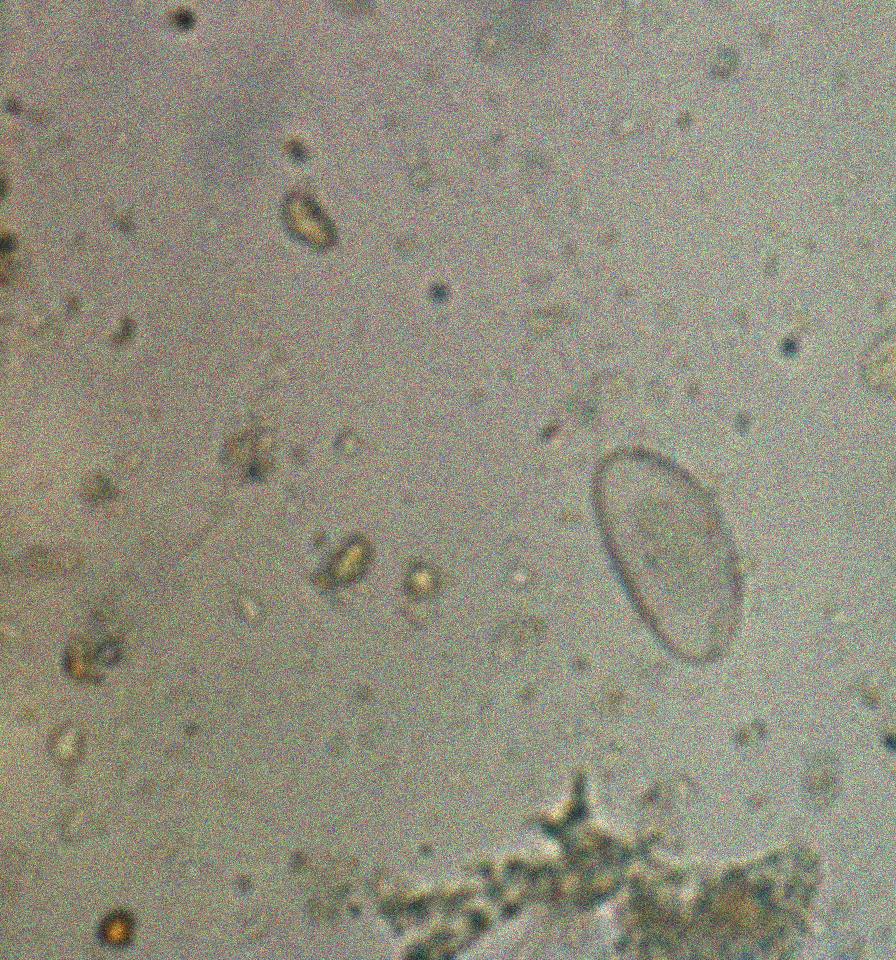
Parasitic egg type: Enterobius vermicularis